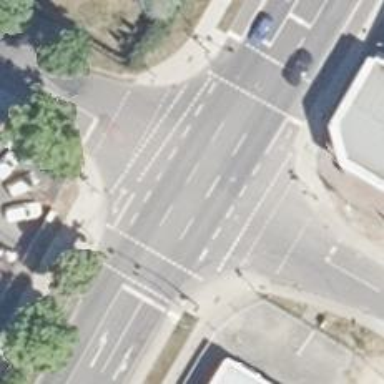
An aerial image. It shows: Road with traffic signals.